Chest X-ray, PA view. Patient: 72 years old, sex F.
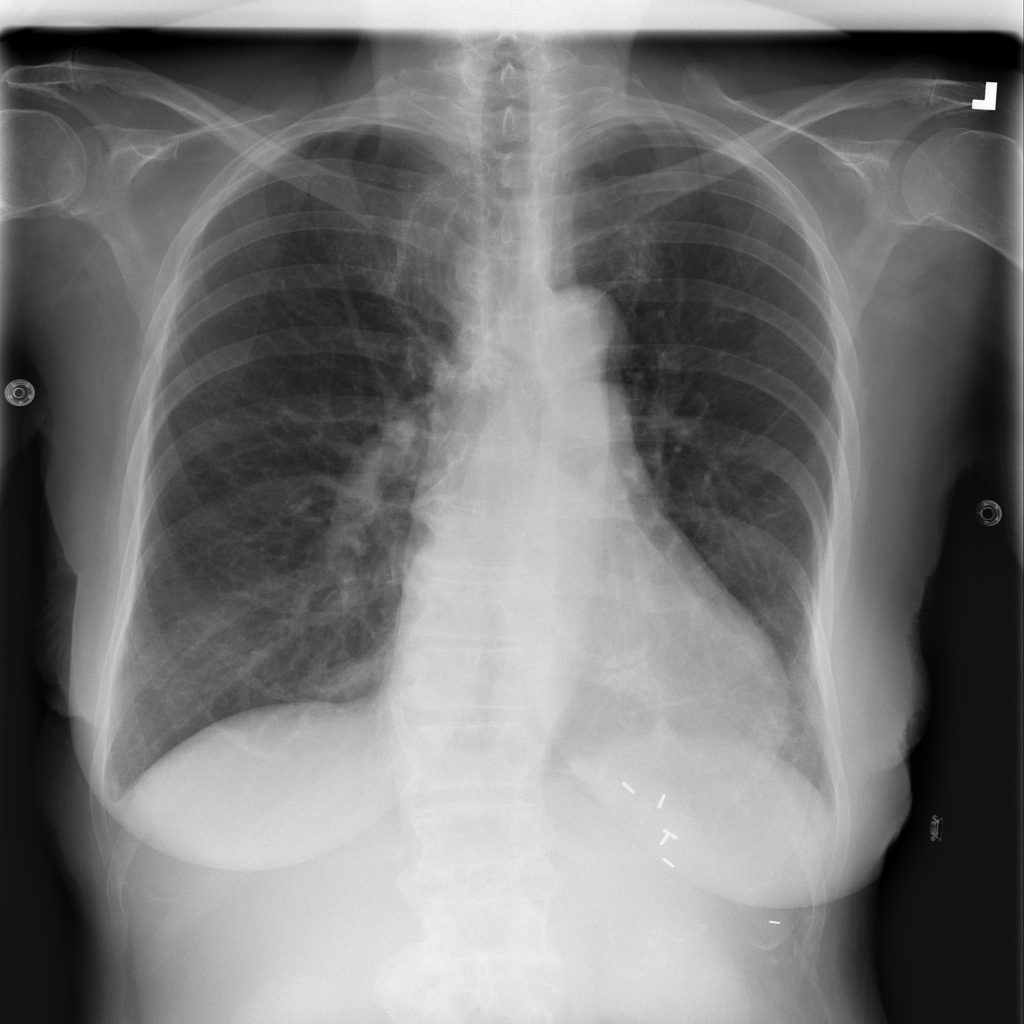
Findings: Infiltration